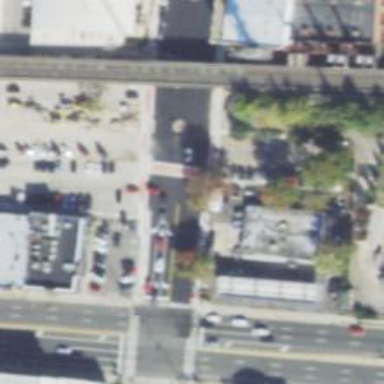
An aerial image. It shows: Fuel station.